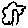
Label: tree